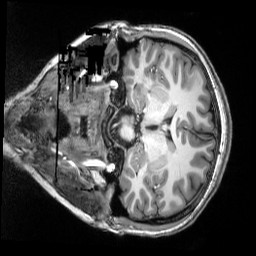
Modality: T1w
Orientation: coronal
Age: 19
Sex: female